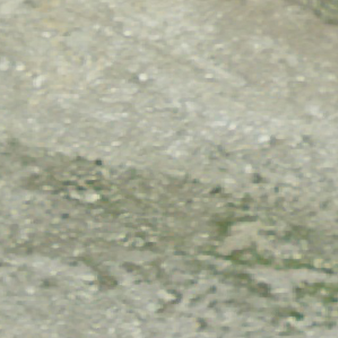
Label: other